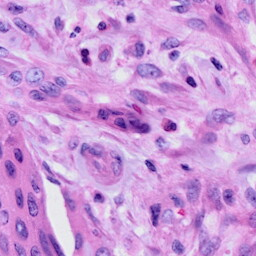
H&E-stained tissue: Cervix